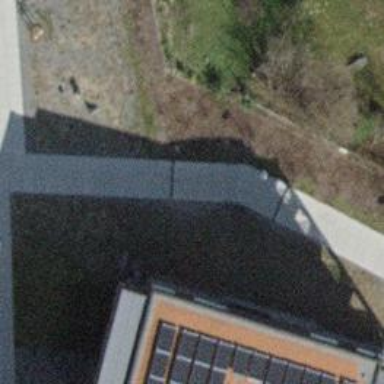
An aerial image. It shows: Footway made of paving stones.